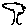
Label: tree